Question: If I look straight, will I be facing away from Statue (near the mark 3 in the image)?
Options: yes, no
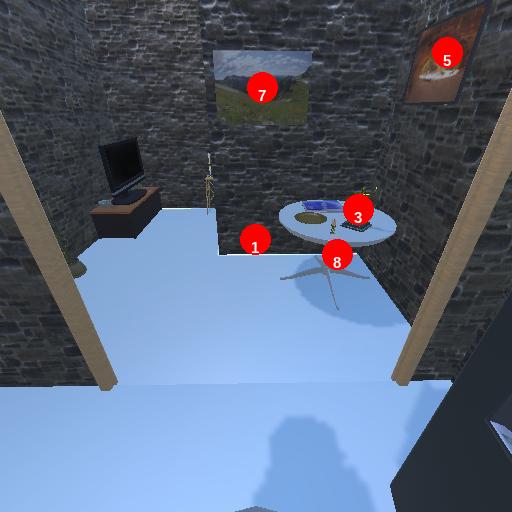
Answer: yes